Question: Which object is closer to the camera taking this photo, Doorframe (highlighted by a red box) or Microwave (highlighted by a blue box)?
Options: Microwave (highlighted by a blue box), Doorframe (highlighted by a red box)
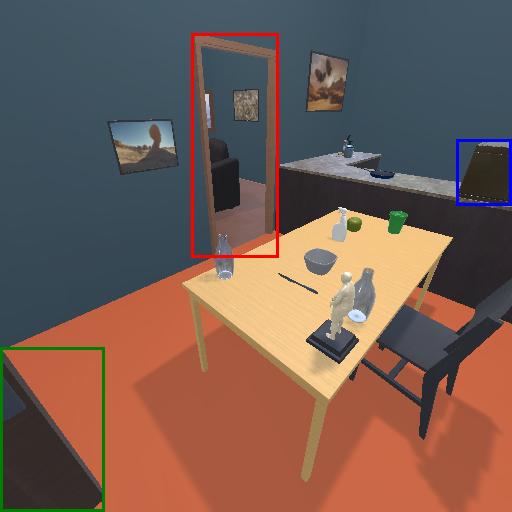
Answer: Microwave (highlighted by a blue box)